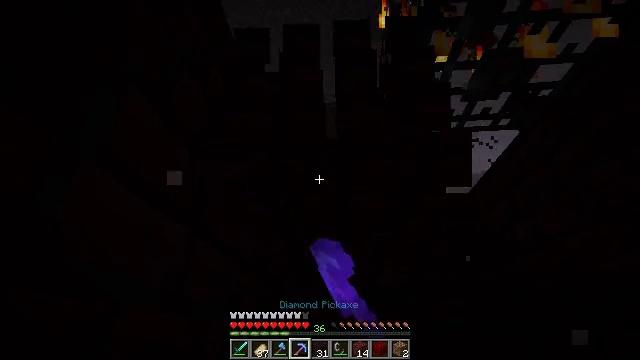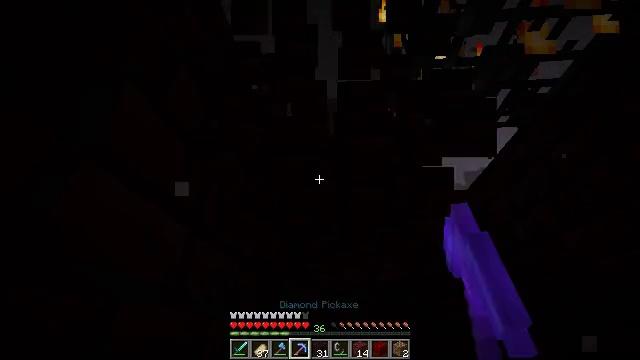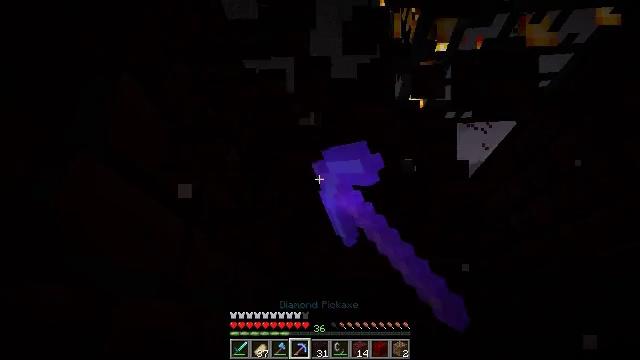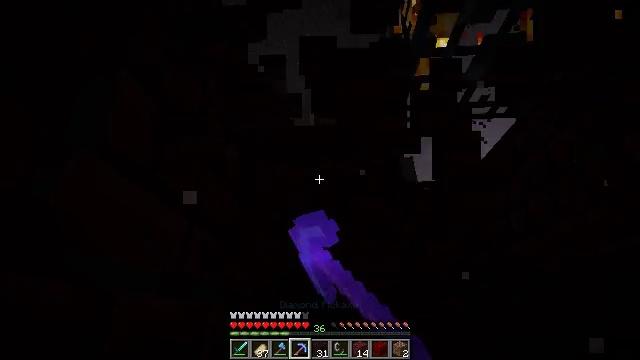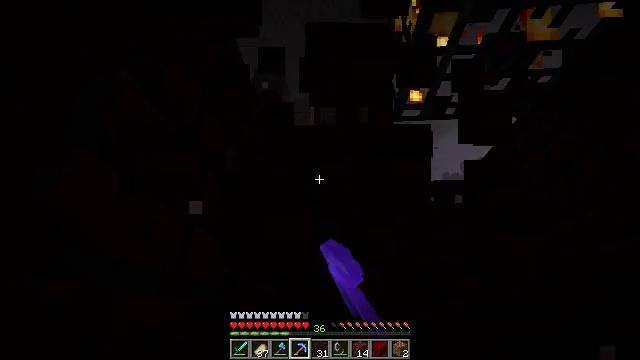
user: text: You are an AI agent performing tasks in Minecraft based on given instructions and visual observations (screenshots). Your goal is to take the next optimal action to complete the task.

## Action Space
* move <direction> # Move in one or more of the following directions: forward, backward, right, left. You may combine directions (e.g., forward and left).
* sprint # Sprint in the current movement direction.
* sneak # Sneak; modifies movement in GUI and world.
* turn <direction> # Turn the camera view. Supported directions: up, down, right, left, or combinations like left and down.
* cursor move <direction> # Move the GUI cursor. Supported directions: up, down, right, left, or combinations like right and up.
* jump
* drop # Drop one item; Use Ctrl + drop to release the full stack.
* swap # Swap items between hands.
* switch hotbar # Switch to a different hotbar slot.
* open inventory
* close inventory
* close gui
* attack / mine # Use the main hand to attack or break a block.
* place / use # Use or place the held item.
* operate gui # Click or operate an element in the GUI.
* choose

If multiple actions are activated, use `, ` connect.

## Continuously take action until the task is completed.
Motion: motion action
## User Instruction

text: Harvest nether bricks from a structure.
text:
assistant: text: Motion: attack / mine
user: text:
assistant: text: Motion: turn down, attack / mine
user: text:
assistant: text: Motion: attack / mine
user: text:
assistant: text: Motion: no_op
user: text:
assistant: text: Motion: no_op